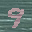
Label: 9